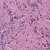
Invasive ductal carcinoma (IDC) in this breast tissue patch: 1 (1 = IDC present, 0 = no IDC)